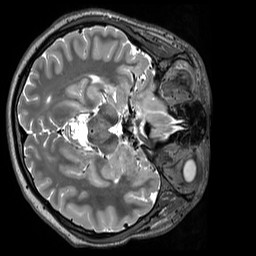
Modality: T2w
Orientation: axial
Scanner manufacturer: siemens
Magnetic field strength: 3 T
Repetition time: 3.2 s
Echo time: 0.451 s